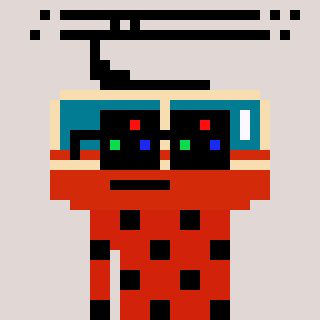
a pixel art character with square black sunglasses, a tram wagon-shaped head and a red-colored body on a warm background